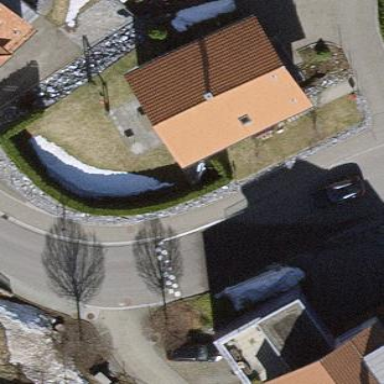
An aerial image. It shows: Simple and straightforward house.